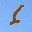
Label: 6